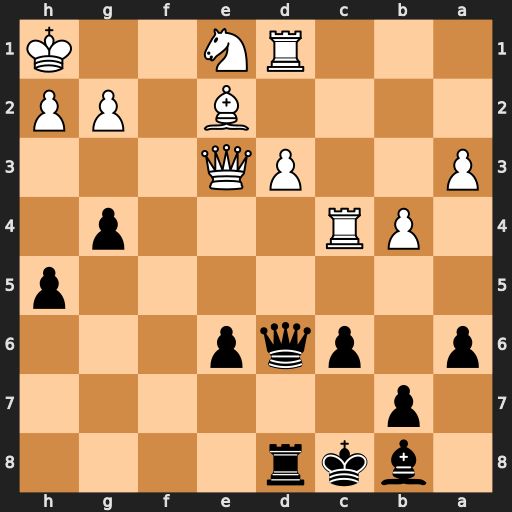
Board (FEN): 1bkr4/1p6/p1pqp3/7p/1PR3p1/P2PQ3/4B1PP/3RN2K
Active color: b
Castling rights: -
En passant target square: -
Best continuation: Qxh2#